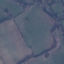
Land use / land cover: Pasture